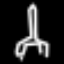
Label: The Eiffel Tower